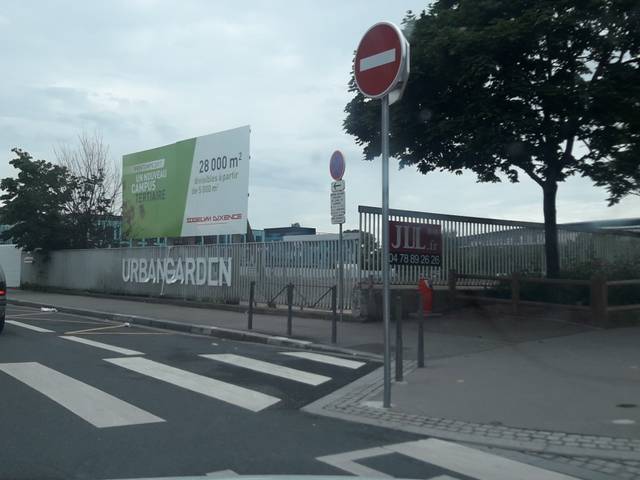
Region: France
Coordinates: 45.728, 4.824